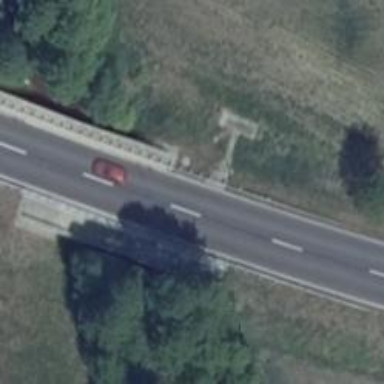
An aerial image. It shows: Secondary road on asphalt bridge.